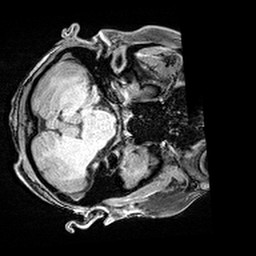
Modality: T1w
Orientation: axial
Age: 67
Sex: female
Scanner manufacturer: siemens
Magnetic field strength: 3 T
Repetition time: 2.4 s
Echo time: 0.0022 s